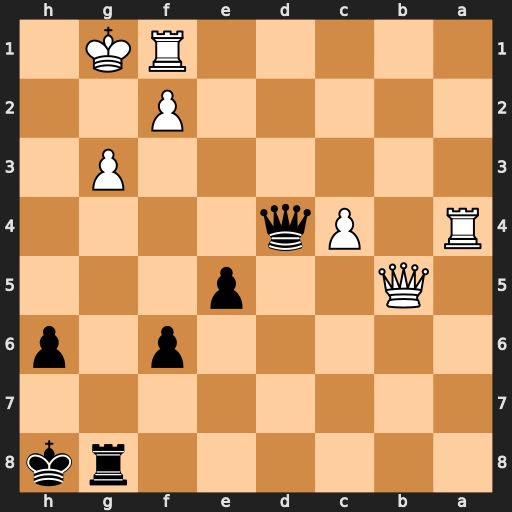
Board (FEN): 6rk/8/5p1p/1Q2p3/R1Pq4/6P1/5P2/5RK1
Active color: b
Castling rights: -
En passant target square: -
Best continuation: Rxg3+ Kh2 Qh4#